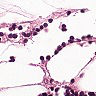
Metastatic tissue present: no